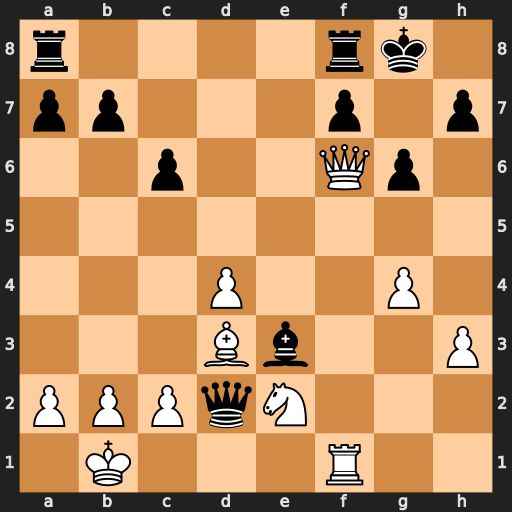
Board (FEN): r4rk1/pp3p1p/2p2Qp1/8/3P2P1/3Bb2P/PPPqN3/1K3R2
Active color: w
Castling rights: -
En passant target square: -
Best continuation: Bc4 Bh6 Bxf7+ Rxf7 Qxf7+